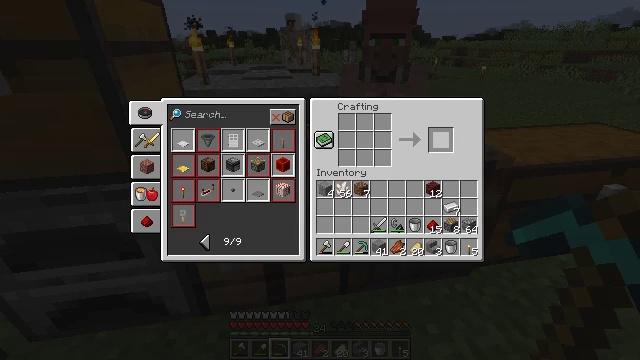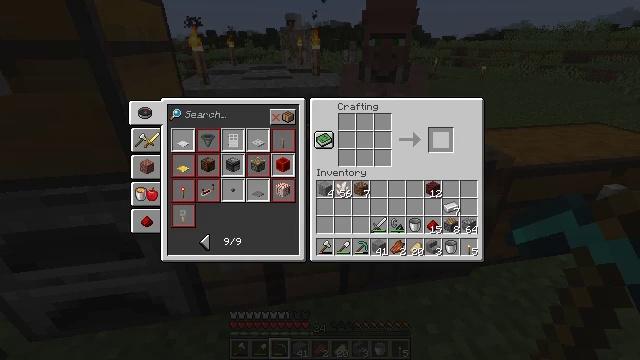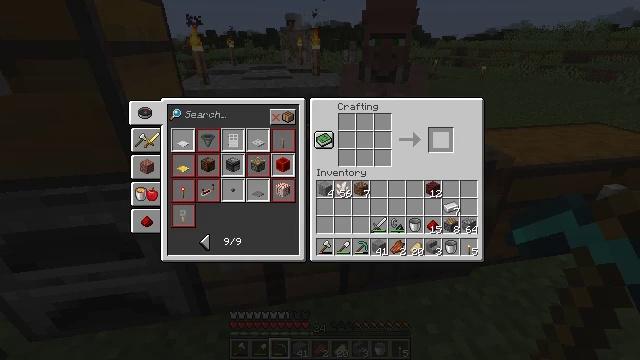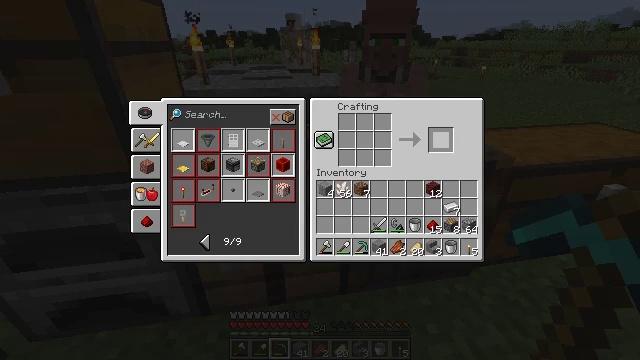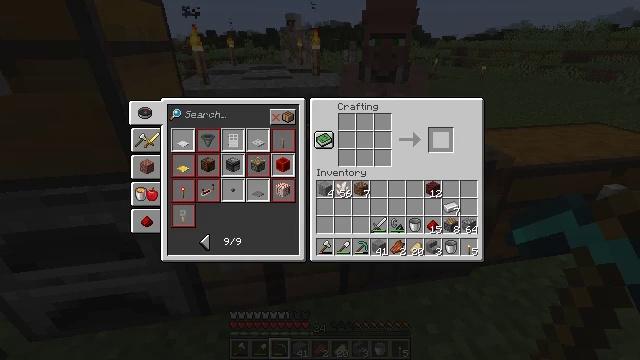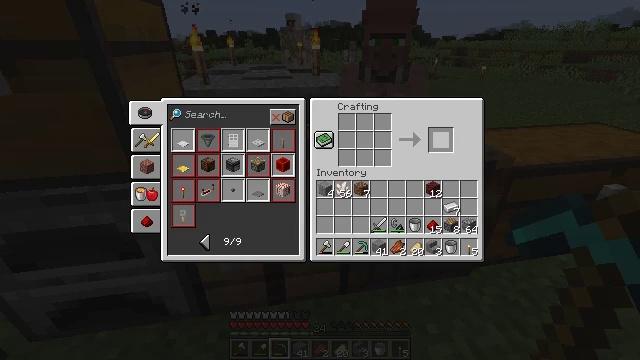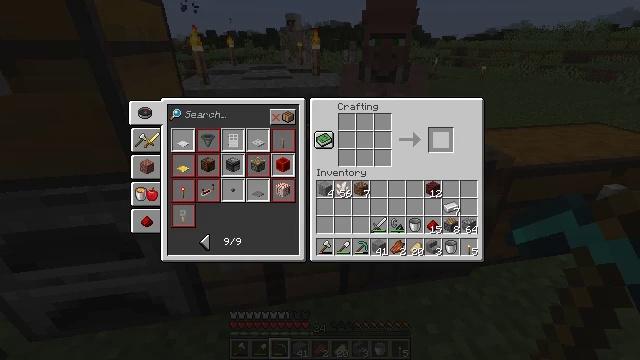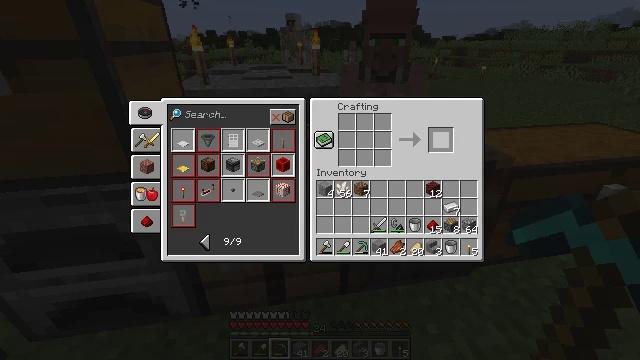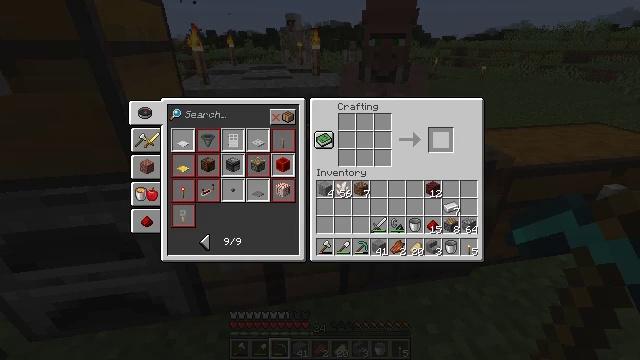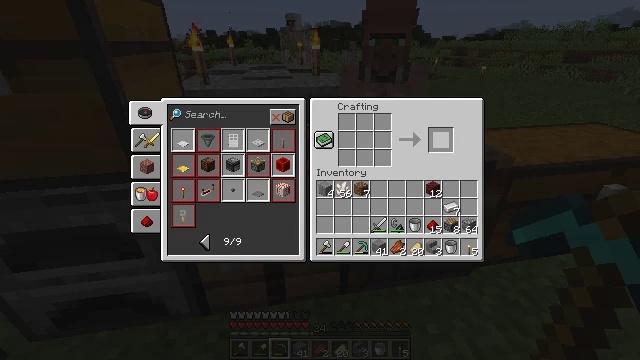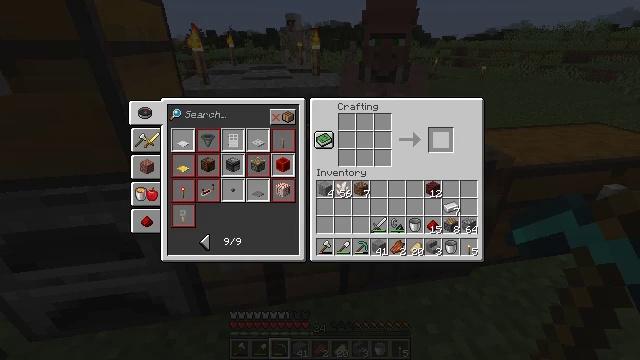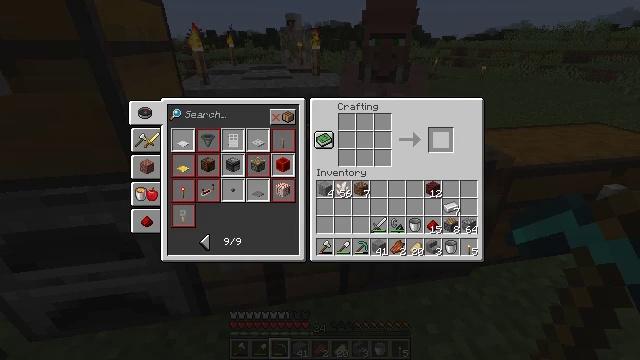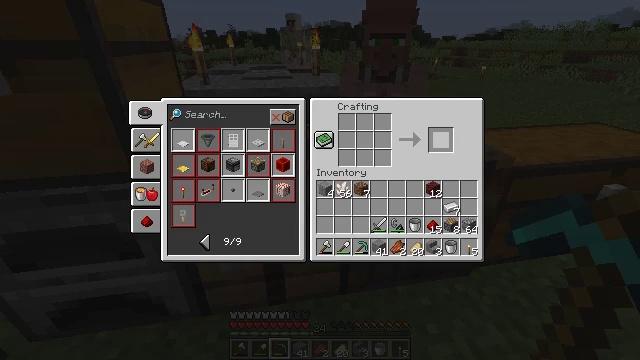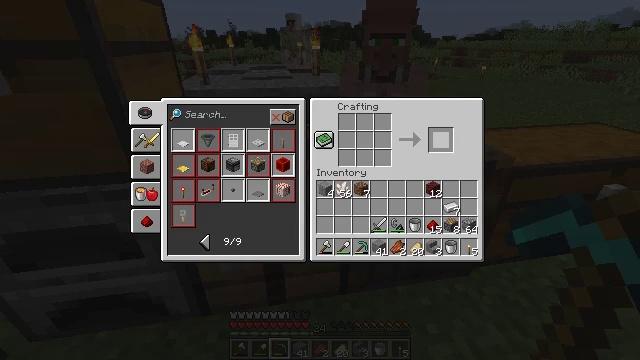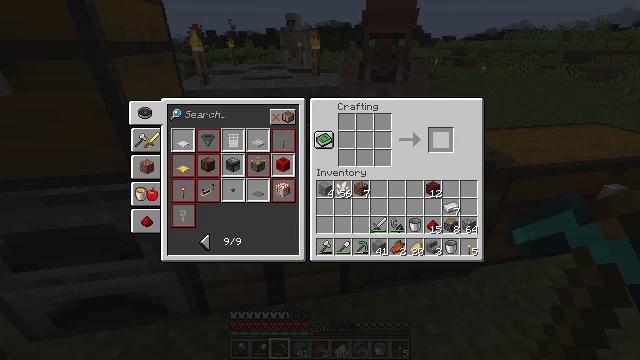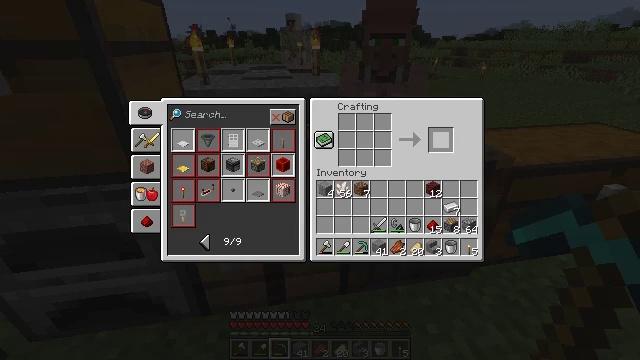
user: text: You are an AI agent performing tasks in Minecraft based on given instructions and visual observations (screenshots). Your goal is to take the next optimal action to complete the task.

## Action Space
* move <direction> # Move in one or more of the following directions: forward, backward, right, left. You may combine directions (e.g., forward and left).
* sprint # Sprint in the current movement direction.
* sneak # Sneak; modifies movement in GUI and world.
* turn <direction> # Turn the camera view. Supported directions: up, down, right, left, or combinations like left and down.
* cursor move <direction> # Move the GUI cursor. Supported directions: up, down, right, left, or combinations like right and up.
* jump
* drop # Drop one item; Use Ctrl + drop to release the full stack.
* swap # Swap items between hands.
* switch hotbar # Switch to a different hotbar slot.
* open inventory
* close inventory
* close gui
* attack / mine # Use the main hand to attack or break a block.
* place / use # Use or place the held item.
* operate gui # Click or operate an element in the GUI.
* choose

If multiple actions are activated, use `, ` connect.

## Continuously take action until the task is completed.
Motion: motion action
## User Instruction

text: Put the necessary items in the crafting grid to make an observer.
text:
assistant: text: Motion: no_op
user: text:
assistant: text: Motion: no_op
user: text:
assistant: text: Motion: no_op
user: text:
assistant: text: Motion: no_op
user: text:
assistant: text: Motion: no_op
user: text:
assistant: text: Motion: no_op
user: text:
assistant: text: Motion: no_op
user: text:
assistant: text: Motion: no_op
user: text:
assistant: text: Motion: no_op
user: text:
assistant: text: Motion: no_op
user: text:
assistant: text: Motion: no_op
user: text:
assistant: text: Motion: no_op
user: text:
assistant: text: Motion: no_op
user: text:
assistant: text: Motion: no_op
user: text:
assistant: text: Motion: no_op
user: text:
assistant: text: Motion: no_op
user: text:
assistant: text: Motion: no_op
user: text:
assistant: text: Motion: no_op
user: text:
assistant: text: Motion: no_op
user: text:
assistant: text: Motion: no_op
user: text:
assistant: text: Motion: no_op
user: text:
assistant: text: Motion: no_op
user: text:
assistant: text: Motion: no_op
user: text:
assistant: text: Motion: no_op
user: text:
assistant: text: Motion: no_op
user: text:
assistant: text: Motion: no_op
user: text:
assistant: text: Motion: no_op
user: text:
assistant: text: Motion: no_op
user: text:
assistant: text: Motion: no_op
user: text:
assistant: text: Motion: no_op